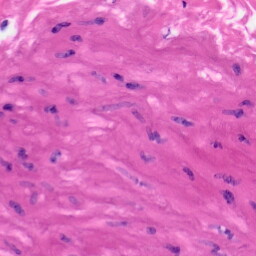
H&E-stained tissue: Skin